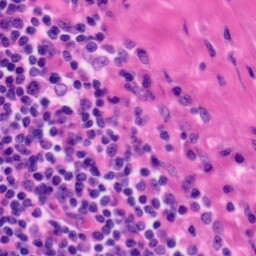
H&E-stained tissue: Tonsil